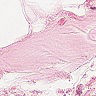
Metastatic tissue present: no